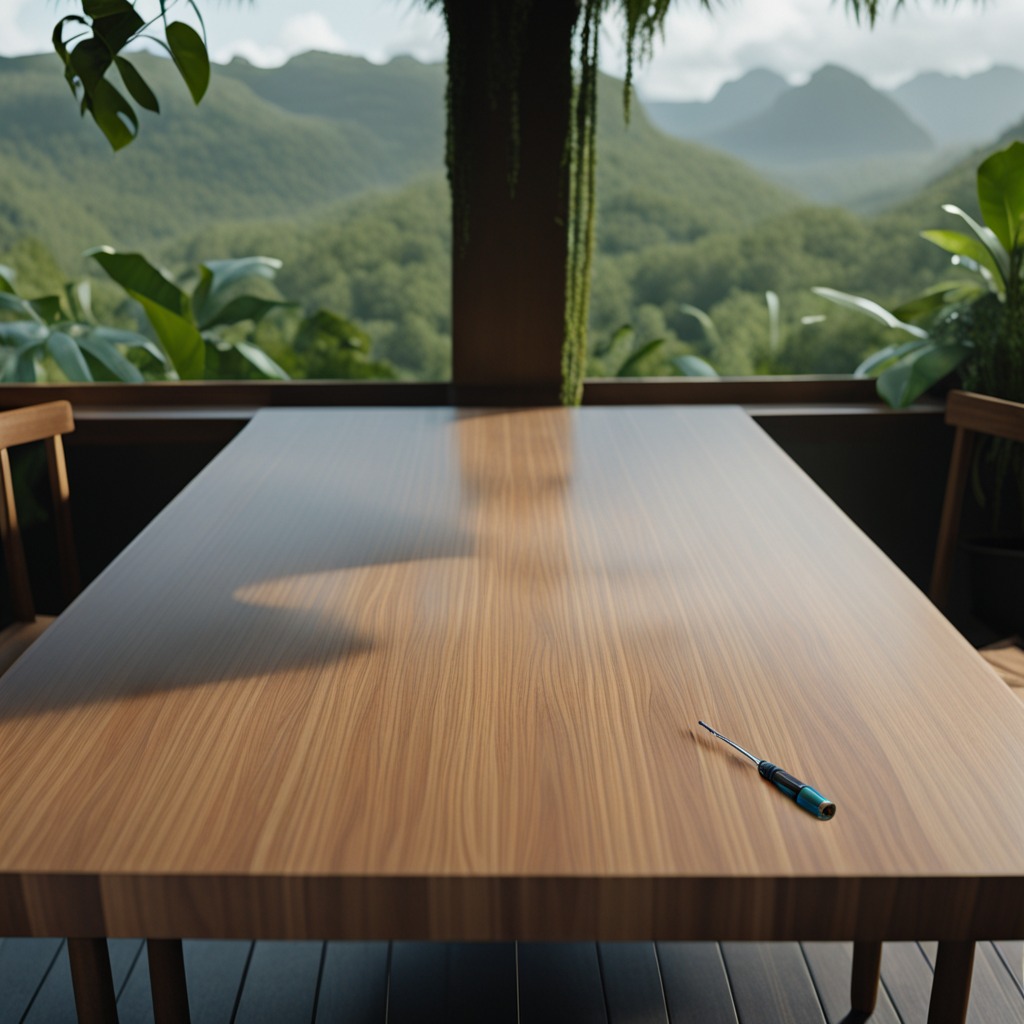
A screwdriver is lying on a wooden table inside a jungle field workshop tent.